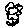
Label: flower